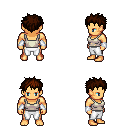
a pixel art fantasy rpg character, male body template, human, tanned skin, white pirate shirt, white pants, brown bedhead hairstyle, white cloth bracers, four views (front, back, left, right), 2x2 character sprite sheet, small pixel art, hard edges, no anti-aliasing